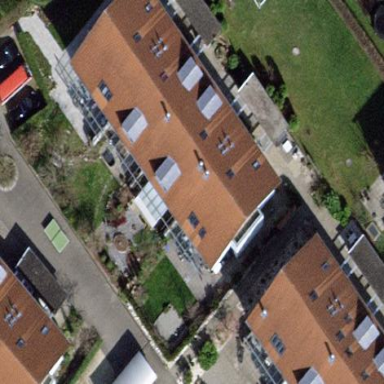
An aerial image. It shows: Terrace building.